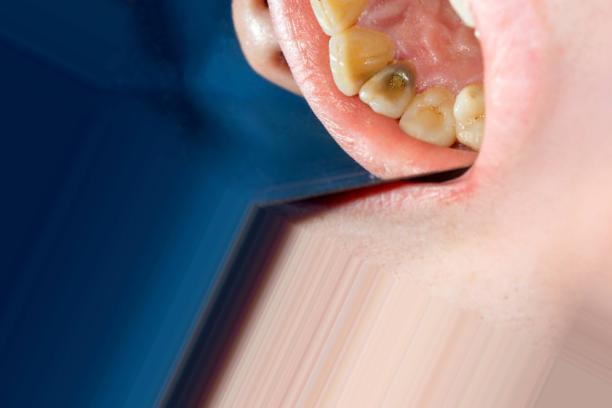
Condition: Tooth Discoloration